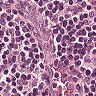
Metastatic tissue present: no